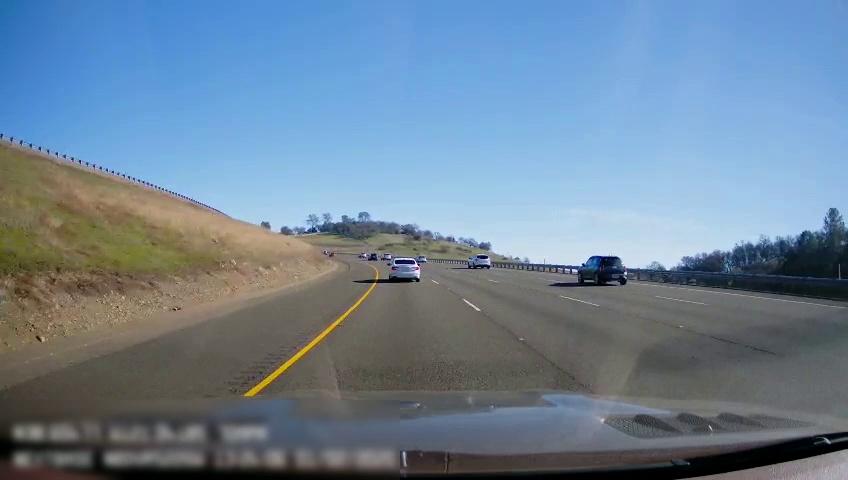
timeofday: Day
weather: Sunny
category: Drivable Space
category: Vehicles | Car
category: Vehicles | Car
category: Vehicles | SUV
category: Vehicles | SUV
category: Vehicles | Car
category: Vehicles | SUV
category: Lanes | Current Lane
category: Lanes | Current Lane
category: Lanes | Alternate Lane
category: Lanes | Alternate Lane
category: Lanes | Alternate Lane